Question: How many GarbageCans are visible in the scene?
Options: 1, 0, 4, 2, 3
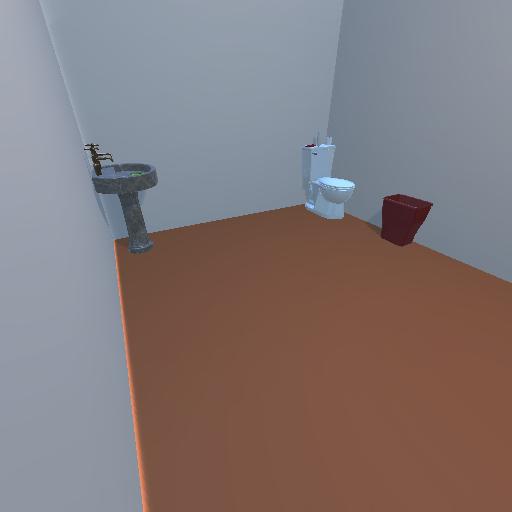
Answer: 1